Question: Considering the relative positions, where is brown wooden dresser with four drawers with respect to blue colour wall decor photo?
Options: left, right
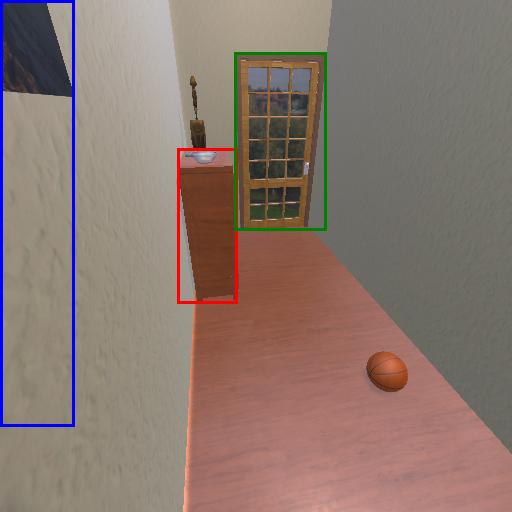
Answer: left